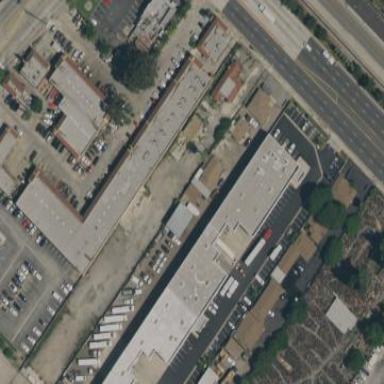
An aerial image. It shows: Retail building.